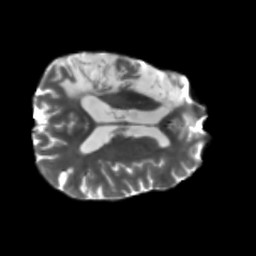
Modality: T2w
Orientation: axial
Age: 56
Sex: male
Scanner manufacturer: siemens
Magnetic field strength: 3 T
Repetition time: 5.25 s
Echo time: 0.08 s